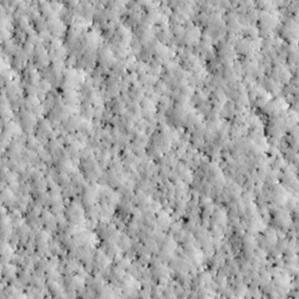
Label: non_frost